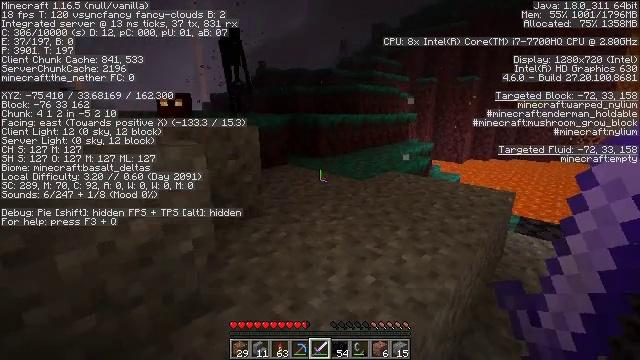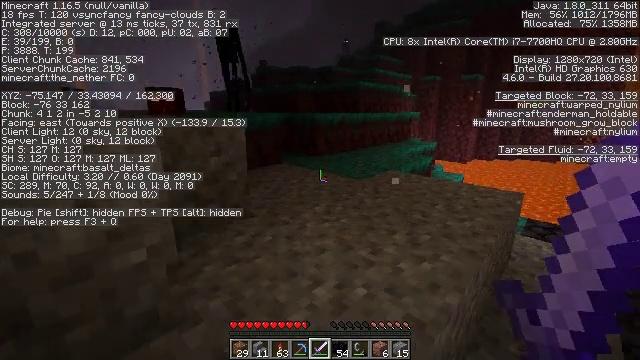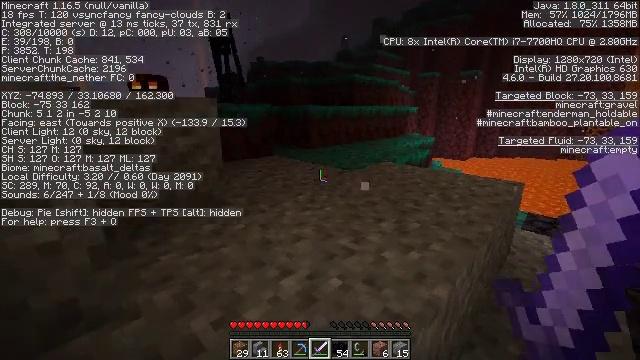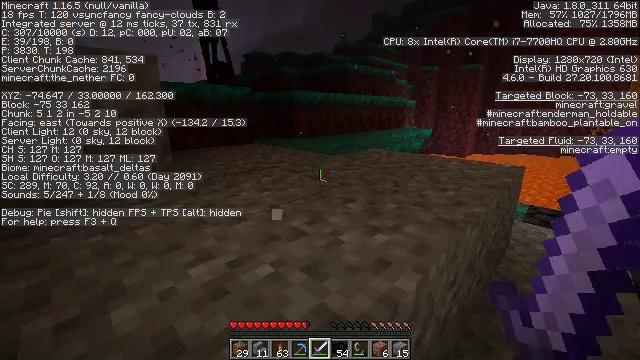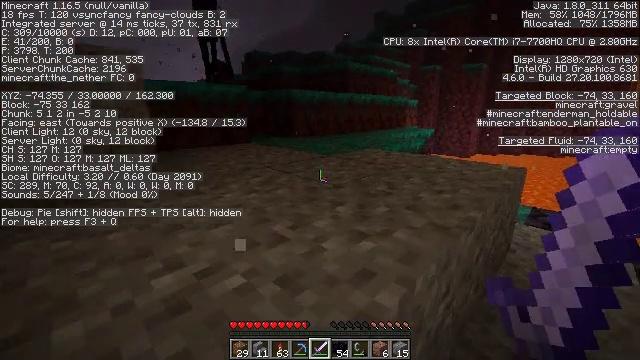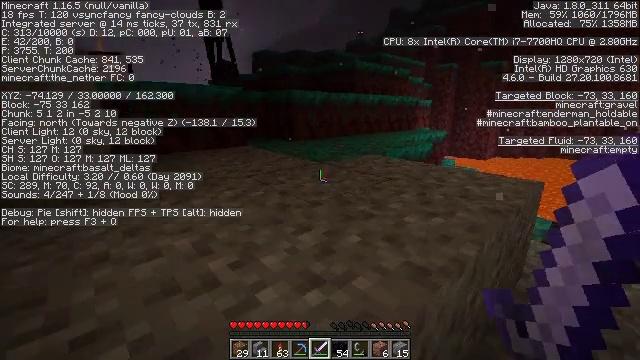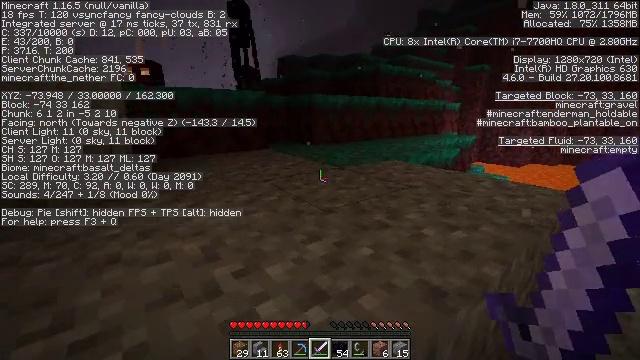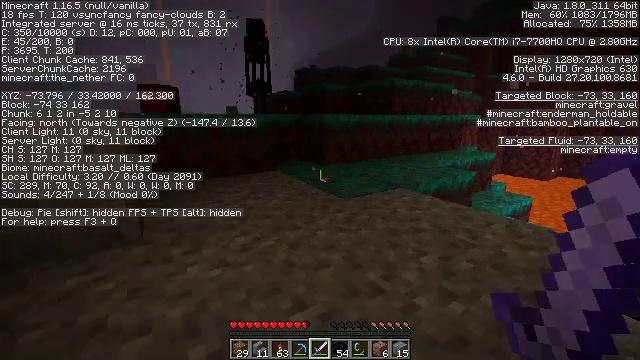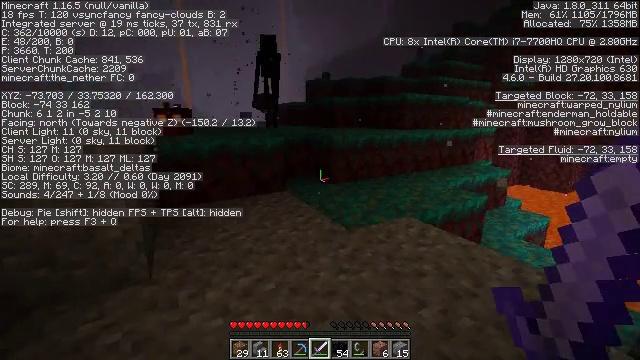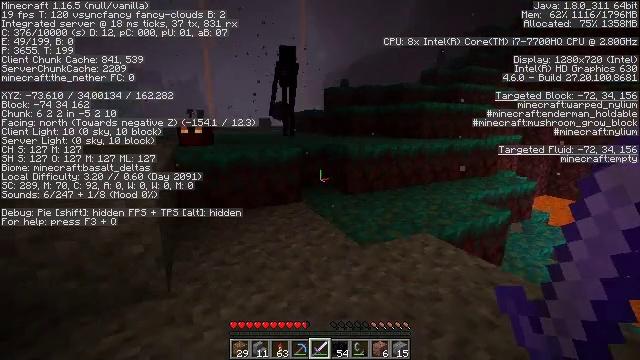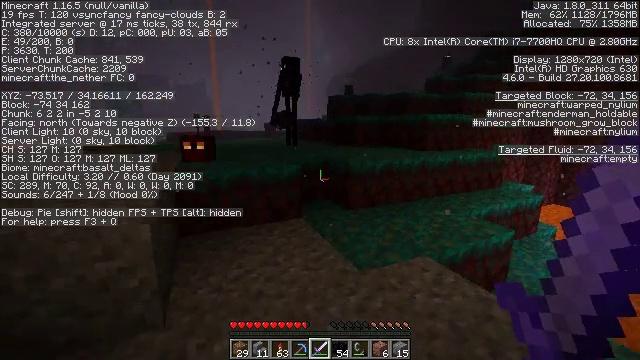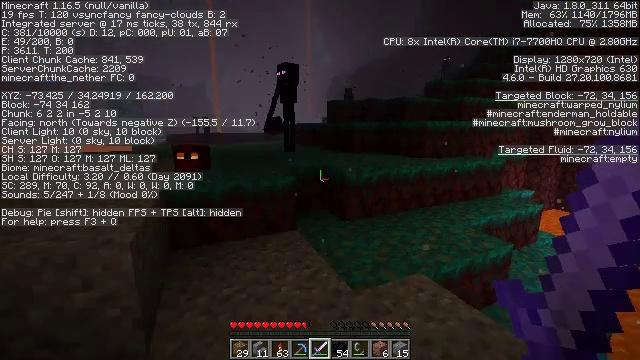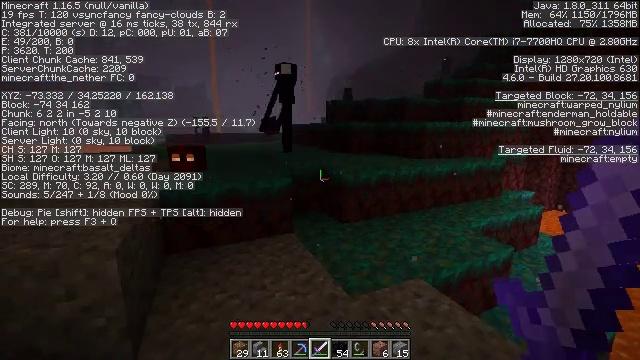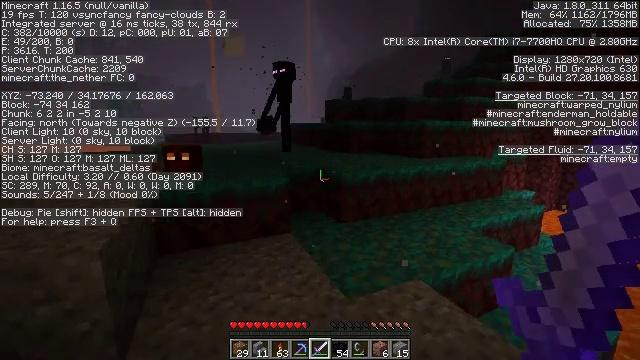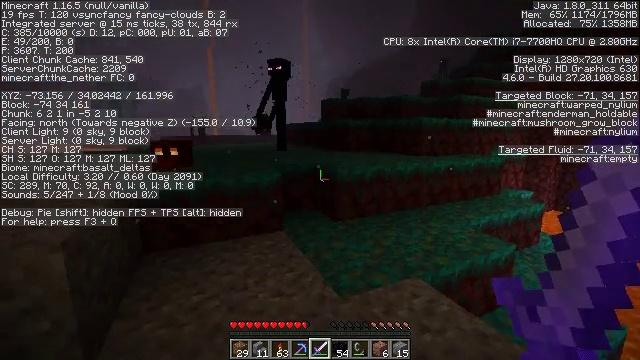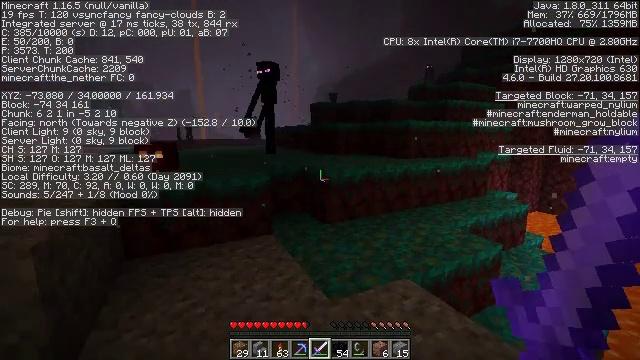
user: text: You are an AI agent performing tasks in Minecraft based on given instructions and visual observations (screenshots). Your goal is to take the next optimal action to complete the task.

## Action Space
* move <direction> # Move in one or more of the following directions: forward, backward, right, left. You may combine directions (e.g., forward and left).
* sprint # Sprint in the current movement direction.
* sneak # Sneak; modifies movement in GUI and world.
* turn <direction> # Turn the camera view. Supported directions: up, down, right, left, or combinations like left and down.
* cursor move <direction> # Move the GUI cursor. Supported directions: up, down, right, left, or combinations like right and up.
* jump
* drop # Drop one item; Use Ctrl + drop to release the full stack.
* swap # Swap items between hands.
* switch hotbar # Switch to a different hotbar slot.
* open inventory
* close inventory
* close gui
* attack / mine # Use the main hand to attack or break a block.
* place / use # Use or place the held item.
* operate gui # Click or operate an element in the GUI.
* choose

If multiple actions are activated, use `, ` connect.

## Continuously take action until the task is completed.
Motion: motion action
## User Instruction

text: Combat the magma cube.
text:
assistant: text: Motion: move forward
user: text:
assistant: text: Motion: move forward
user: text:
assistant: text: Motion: move forward
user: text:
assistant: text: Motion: move forward
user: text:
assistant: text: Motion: move forward, turn left
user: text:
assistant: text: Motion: move forward, turn left
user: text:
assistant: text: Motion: move forward, turn left, jump
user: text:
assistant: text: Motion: move forward, turn left, jump
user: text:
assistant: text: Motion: move forward, turn left, jump
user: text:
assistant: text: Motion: move forward, turn left
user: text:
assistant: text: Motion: move forward
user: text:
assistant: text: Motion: move forward
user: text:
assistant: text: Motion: move forward
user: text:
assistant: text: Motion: no_op
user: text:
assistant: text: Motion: turn right
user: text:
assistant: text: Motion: turn right
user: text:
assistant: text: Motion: turn right
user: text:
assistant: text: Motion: move forward
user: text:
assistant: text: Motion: move forward
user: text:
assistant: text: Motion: no_op
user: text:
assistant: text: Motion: no_op
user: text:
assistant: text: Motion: no_op
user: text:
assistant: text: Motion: move forward
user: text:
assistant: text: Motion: move forward
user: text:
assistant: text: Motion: move forward
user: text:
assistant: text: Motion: move forward
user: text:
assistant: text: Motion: move forward, turn left and down
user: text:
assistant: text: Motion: move forward, turn down
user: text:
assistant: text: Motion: move forward, turn down
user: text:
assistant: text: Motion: move forward, turn down